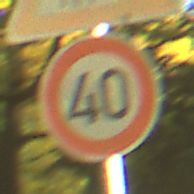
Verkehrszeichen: Geschwindigkeit40
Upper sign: ReiterLinks
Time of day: SunriseSunset
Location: Outdoor (Nature)
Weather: PartlyCloudy
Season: NotSpecified
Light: Natural